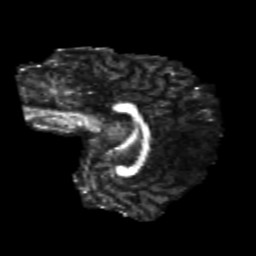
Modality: FA
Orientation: sagittal
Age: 22
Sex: male
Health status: healthy
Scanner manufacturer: philips
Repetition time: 7.387 s
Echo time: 0.08599 s